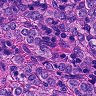
Metastatic tissue present: yes